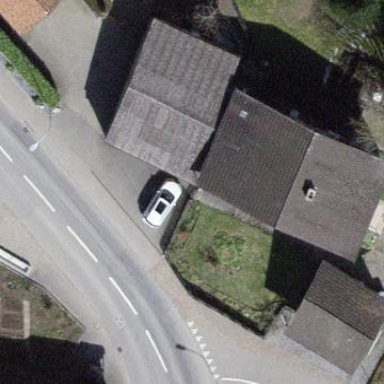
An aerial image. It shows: Building with tile roof.